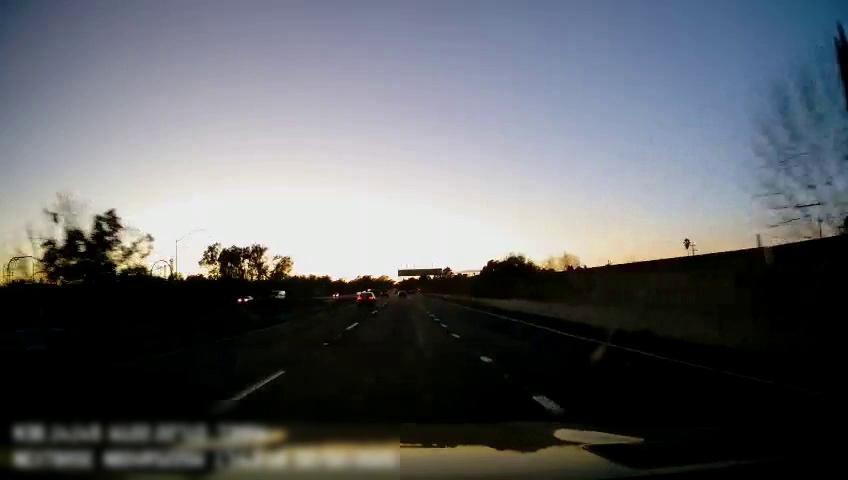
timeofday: Dusk/Dawn/Twilight
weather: Sunny
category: Drivable Space
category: Vehicles | Car
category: Vehicles | Car
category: Vehicles | Car
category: Vehicles | Truck
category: Lanes | Alternate Lane
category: Lanes | Alternate Lane
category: Lanes | Alternate Lane
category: Lanes | Alternate Lane
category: Traffic | Signs